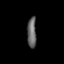
Tissue: lung
Cell type: T cells
Senescence score: 0.5768
Nuclear area (px): 276
Mean DAPI intensity: 100.047